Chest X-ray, PA view. Patient: 62 years old, sex F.
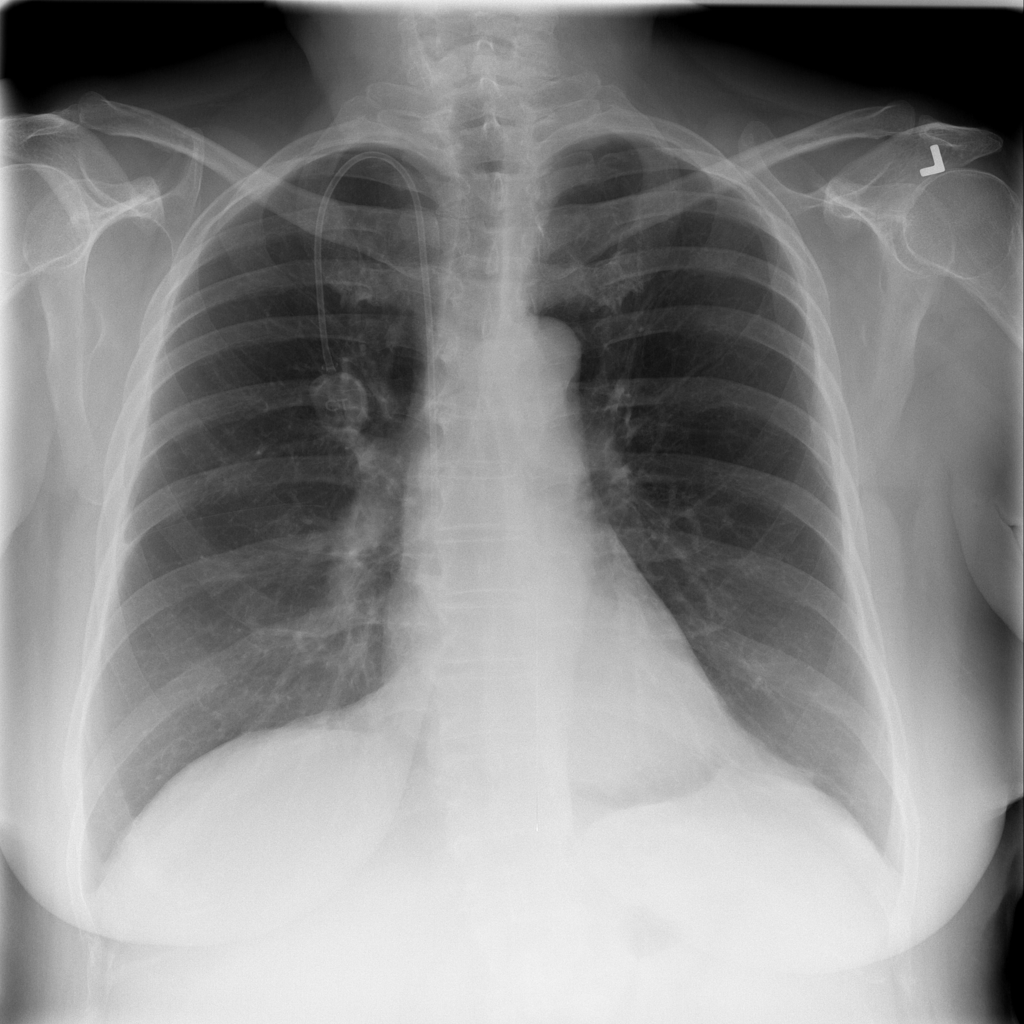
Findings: No Finding